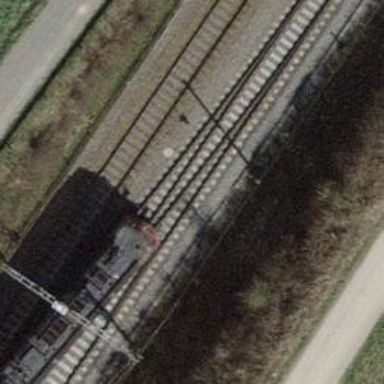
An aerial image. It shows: Railway track with electrified contact lines. This is siding track.